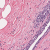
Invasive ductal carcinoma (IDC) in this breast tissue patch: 0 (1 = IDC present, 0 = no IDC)